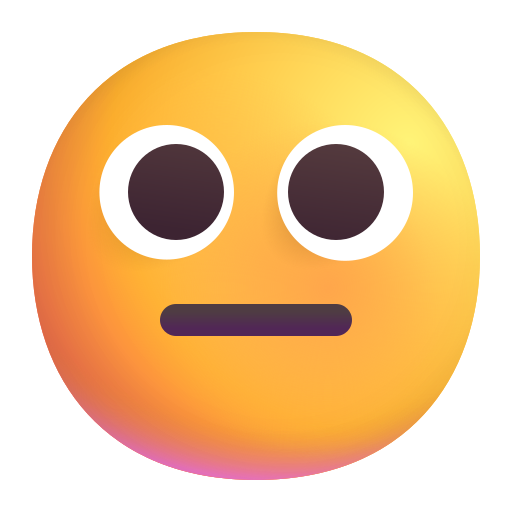
neutral face color